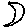
Label: moon